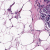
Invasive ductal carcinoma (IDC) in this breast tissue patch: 0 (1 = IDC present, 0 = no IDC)